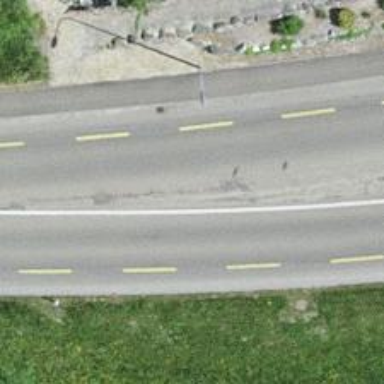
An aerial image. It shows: Primary highway with asphalt surface and designated cycle lane.